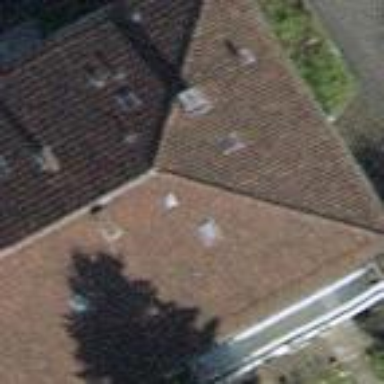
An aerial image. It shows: Hipped roof on apartment building.